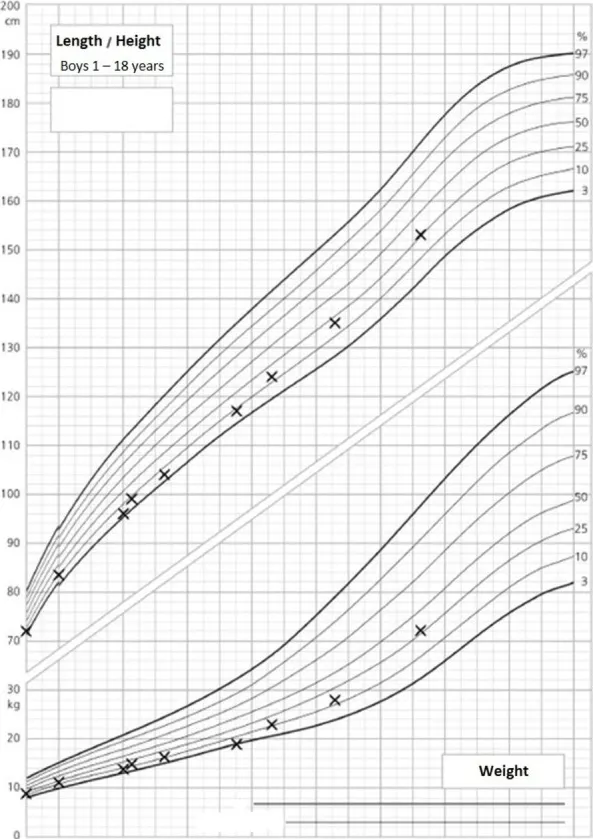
Growth and weight charts of the patient. These charts are gender specific and refer to boys. x-axis, age (years); y-axis, height (centimeter, upper part of the figure) and weight (kilograms, lower part of the figure).
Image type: chart (chart)